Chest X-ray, PA view. Patient: 57 years old, sex F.
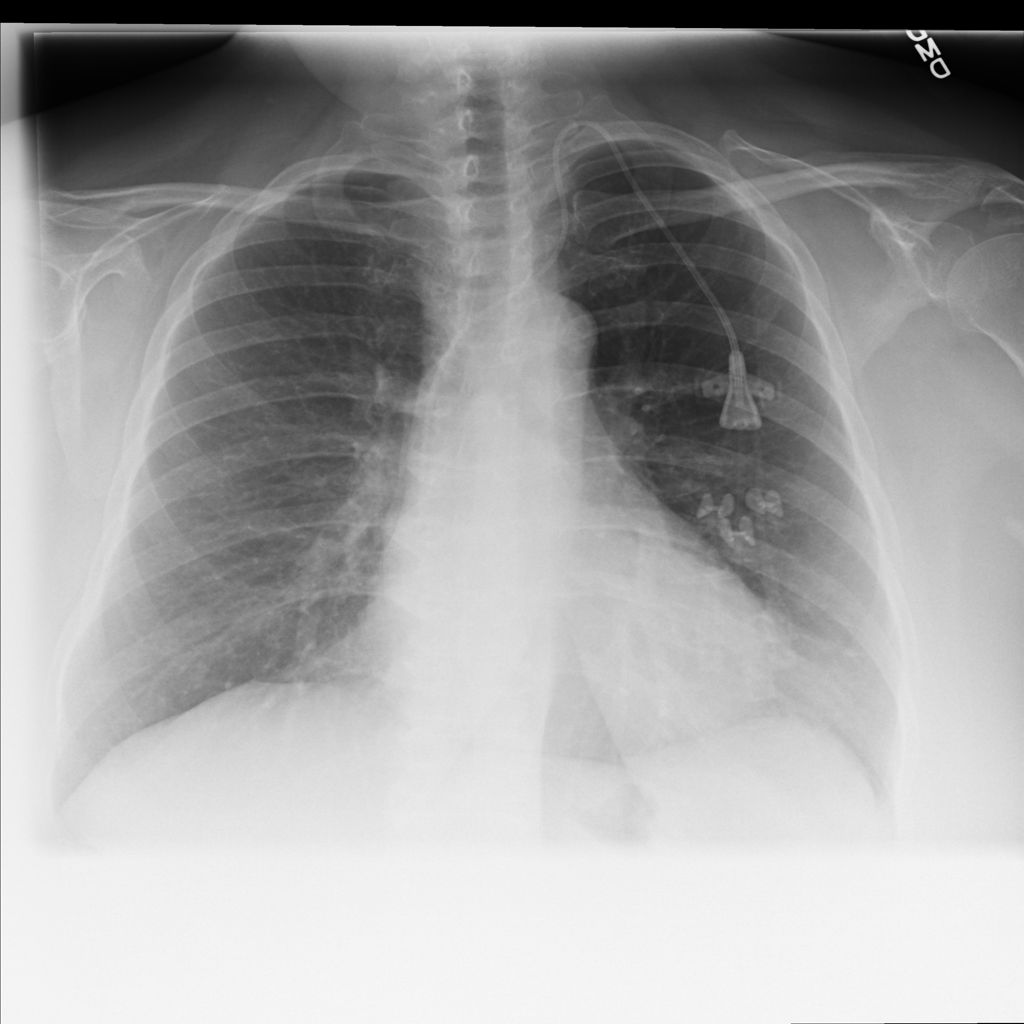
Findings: No Finding